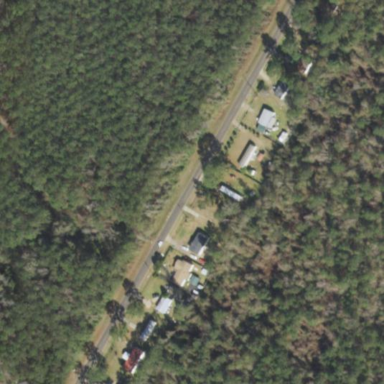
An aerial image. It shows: Residential area designated as trailer park.